Question: i have a parser which parse a blog page which is parsing others page fine, instead One page and that page opens the Protection Page which ask the user to Wish to continue or not, because that blog page have some Adult content . So my parser failed at that time when that Protection page comes.Any idea to how i solve this issue.?
Thank you in Advance !!!
Here is the Image-
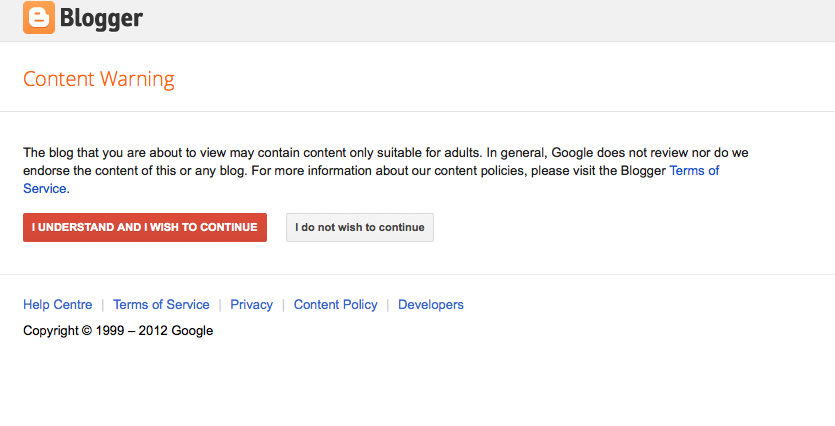
Answer: It depends on how the protection system is designed. If it is a mere redirection, you can skip the page. However, if it works by setting a cookie, you will have to visit the page, receive the cookie, and then pass that cookie back.
Are you parsing using 'cURL' or something else?